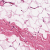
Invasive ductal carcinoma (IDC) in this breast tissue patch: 0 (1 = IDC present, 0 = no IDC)